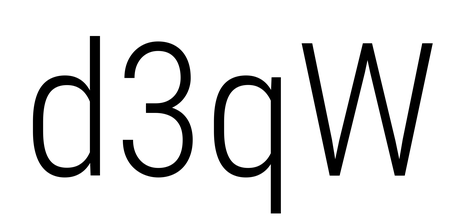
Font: Roboto_Condensed_Light